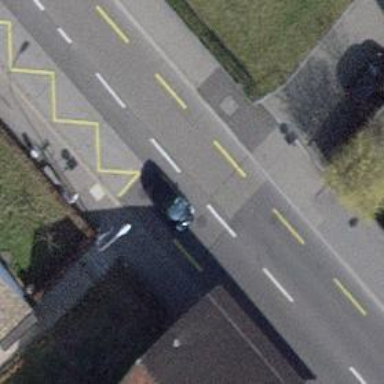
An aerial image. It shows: Bus stop with designated public transport stop position.